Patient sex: M
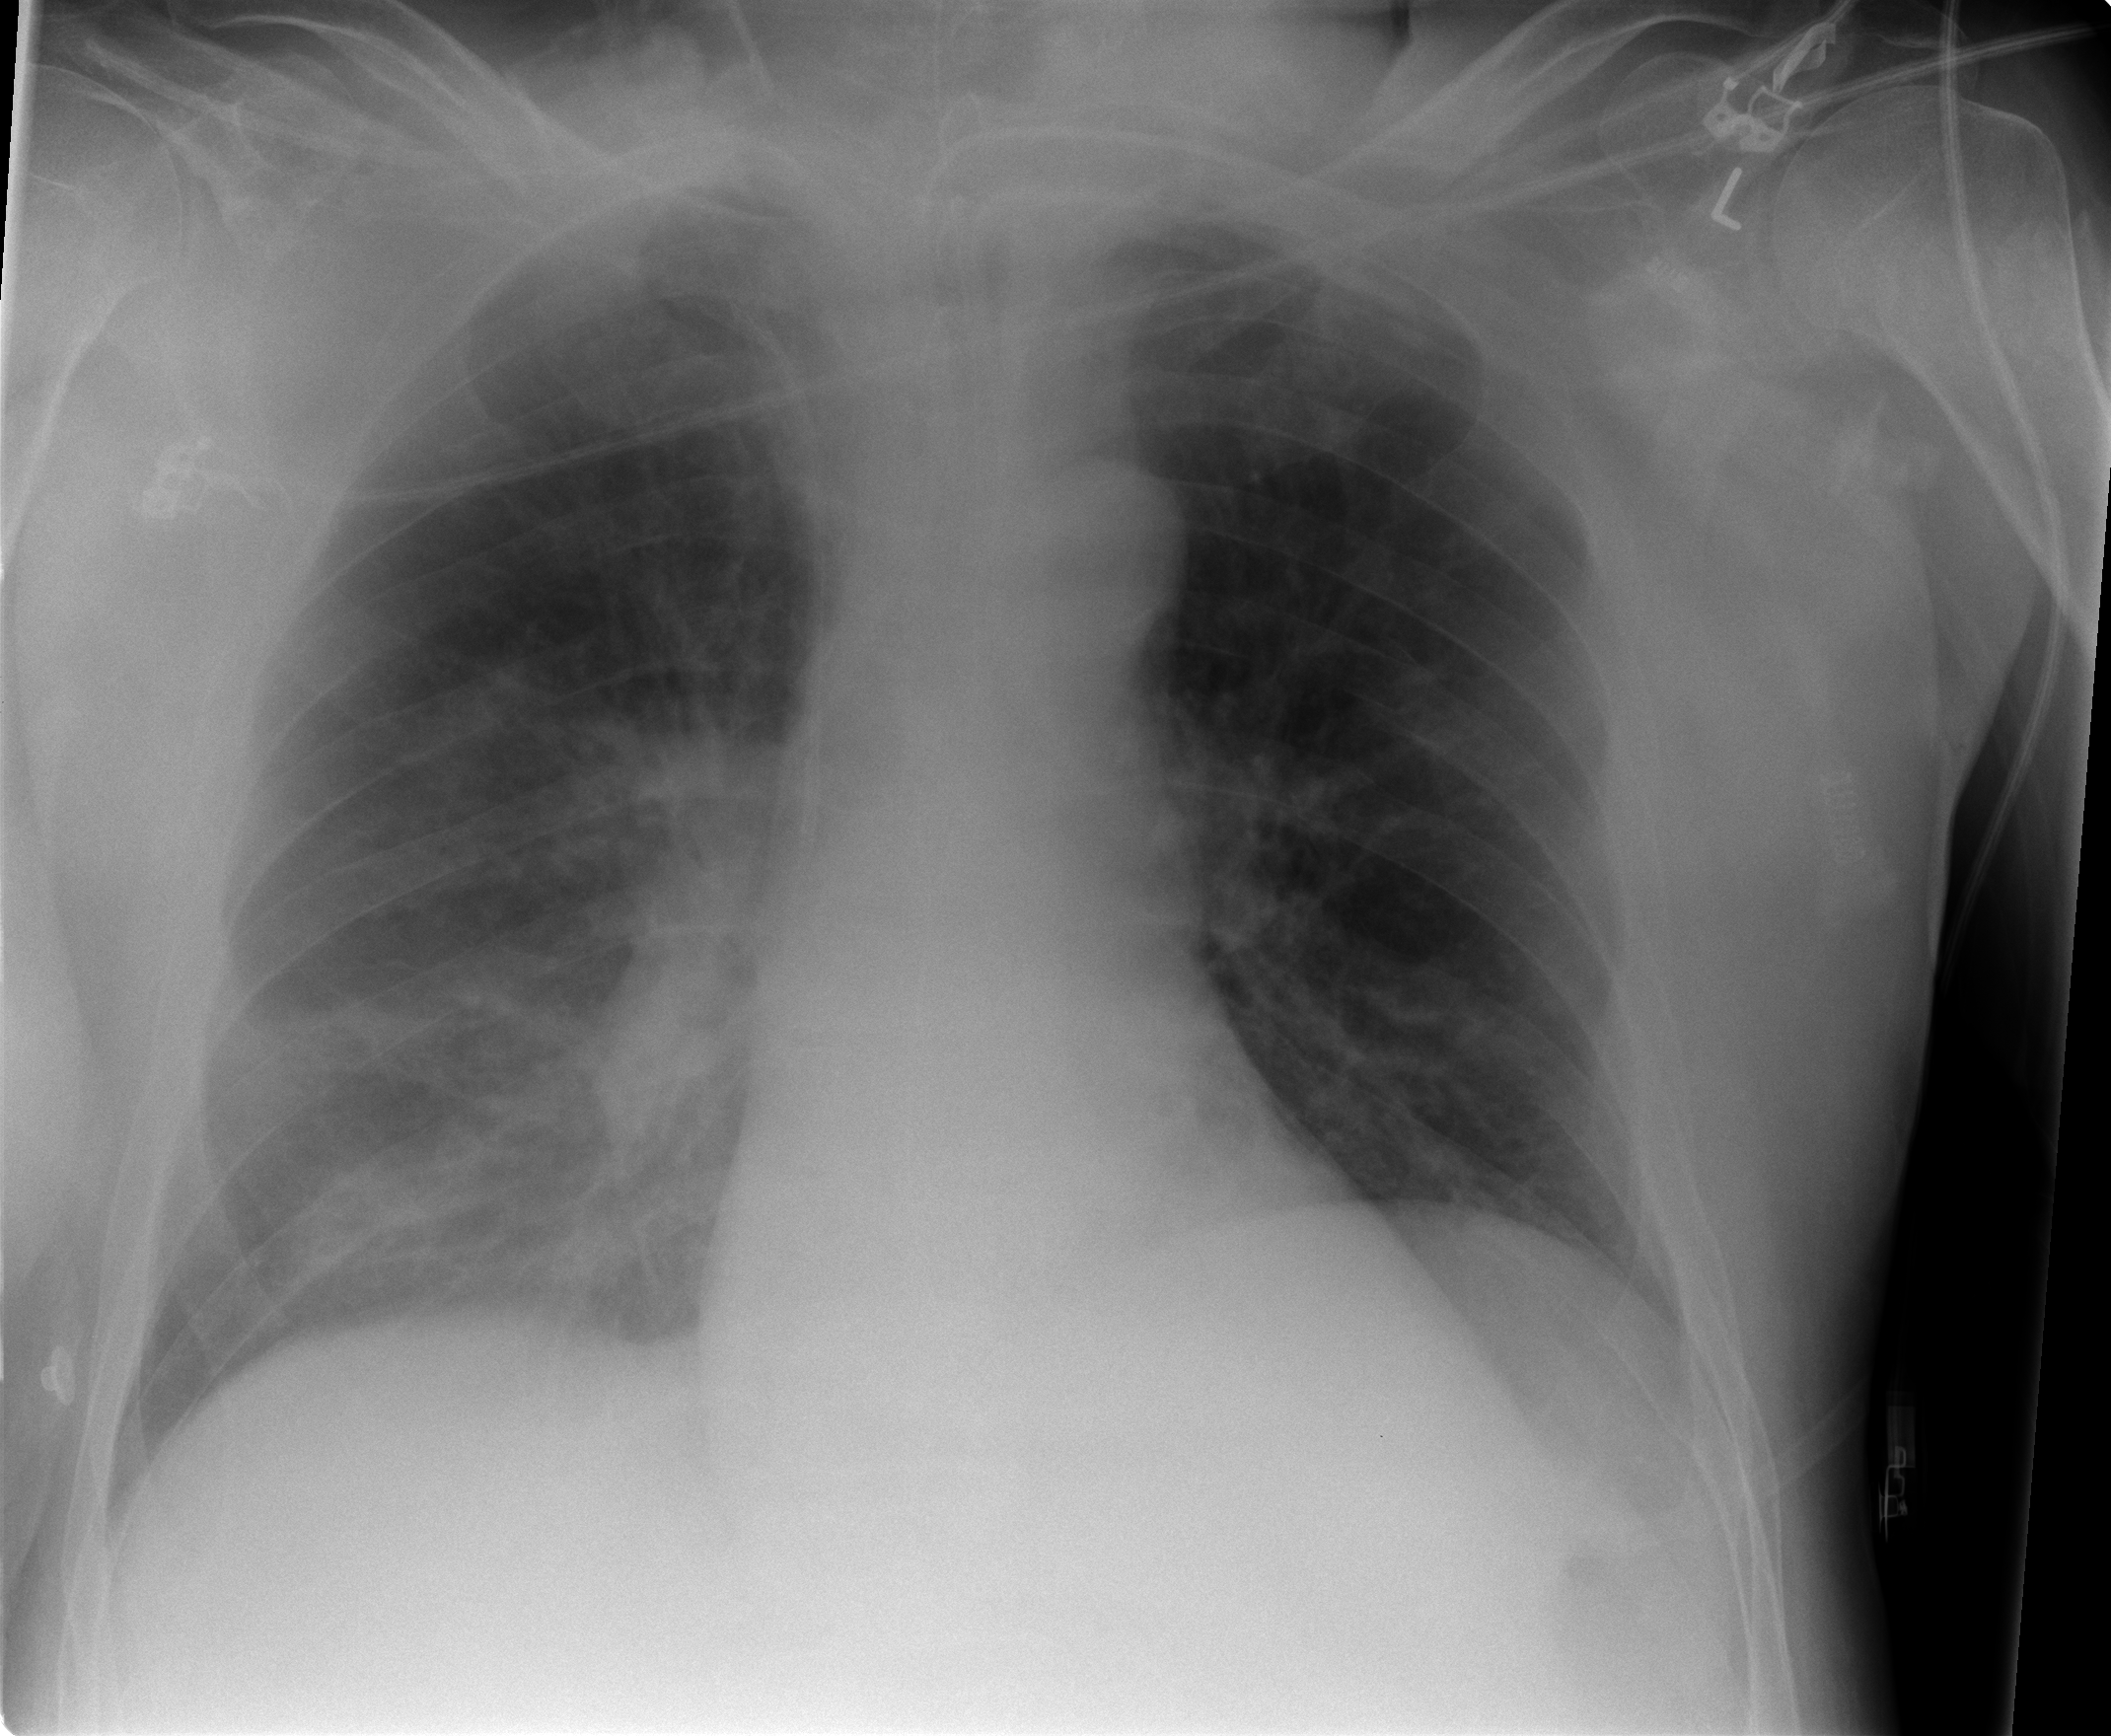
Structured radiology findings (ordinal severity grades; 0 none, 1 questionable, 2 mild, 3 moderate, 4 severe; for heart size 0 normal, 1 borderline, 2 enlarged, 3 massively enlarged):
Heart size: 2
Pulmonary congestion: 2
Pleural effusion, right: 2
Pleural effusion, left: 0
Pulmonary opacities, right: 2
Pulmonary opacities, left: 0
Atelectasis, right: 2
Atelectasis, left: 2